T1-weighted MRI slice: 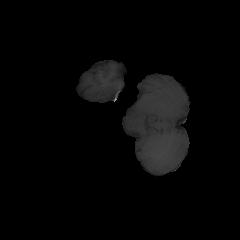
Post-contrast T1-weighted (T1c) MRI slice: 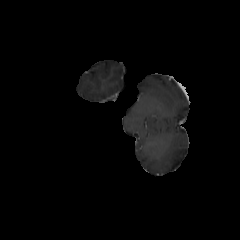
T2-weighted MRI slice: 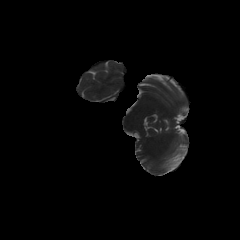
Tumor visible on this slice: no